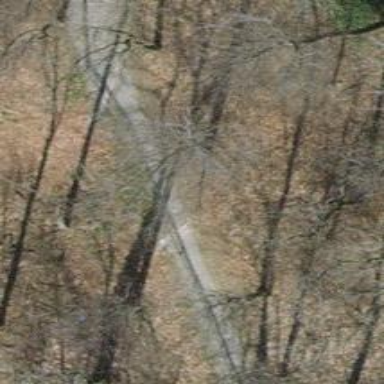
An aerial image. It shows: Gravel path with excellent visibility for trails.